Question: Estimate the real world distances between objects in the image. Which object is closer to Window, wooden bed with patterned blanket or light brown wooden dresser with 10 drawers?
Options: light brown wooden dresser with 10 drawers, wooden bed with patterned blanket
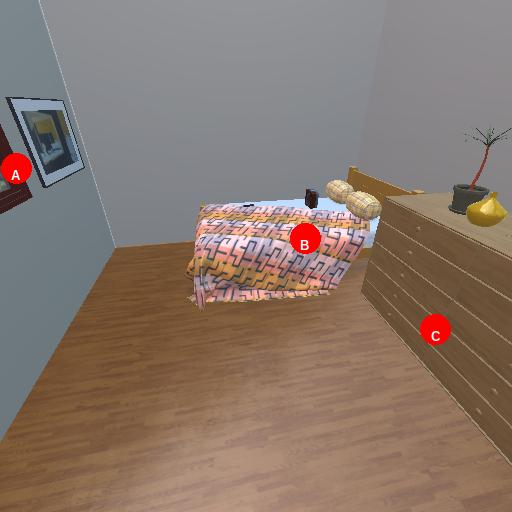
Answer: light brown wooden dresser with 10 drawers